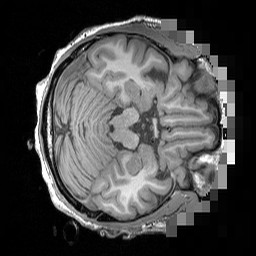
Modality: T1w
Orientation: axial
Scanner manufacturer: siemens
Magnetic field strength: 3 T
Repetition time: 1.5 s
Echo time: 0.00291 s